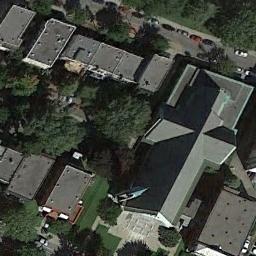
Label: church